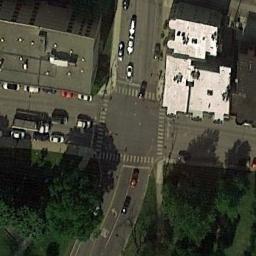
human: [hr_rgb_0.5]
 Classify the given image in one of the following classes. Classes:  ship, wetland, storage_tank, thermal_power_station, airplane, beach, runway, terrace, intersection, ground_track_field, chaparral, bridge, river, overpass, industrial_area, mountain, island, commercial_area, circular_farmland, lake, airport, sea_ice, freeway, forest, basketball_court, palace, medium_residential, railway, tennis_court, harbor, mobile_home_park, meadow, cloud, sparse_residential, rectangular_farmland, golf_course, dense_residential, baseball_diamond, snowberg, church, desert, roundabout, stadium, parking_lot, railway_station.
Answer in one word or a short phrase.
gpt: intersection